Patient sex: M
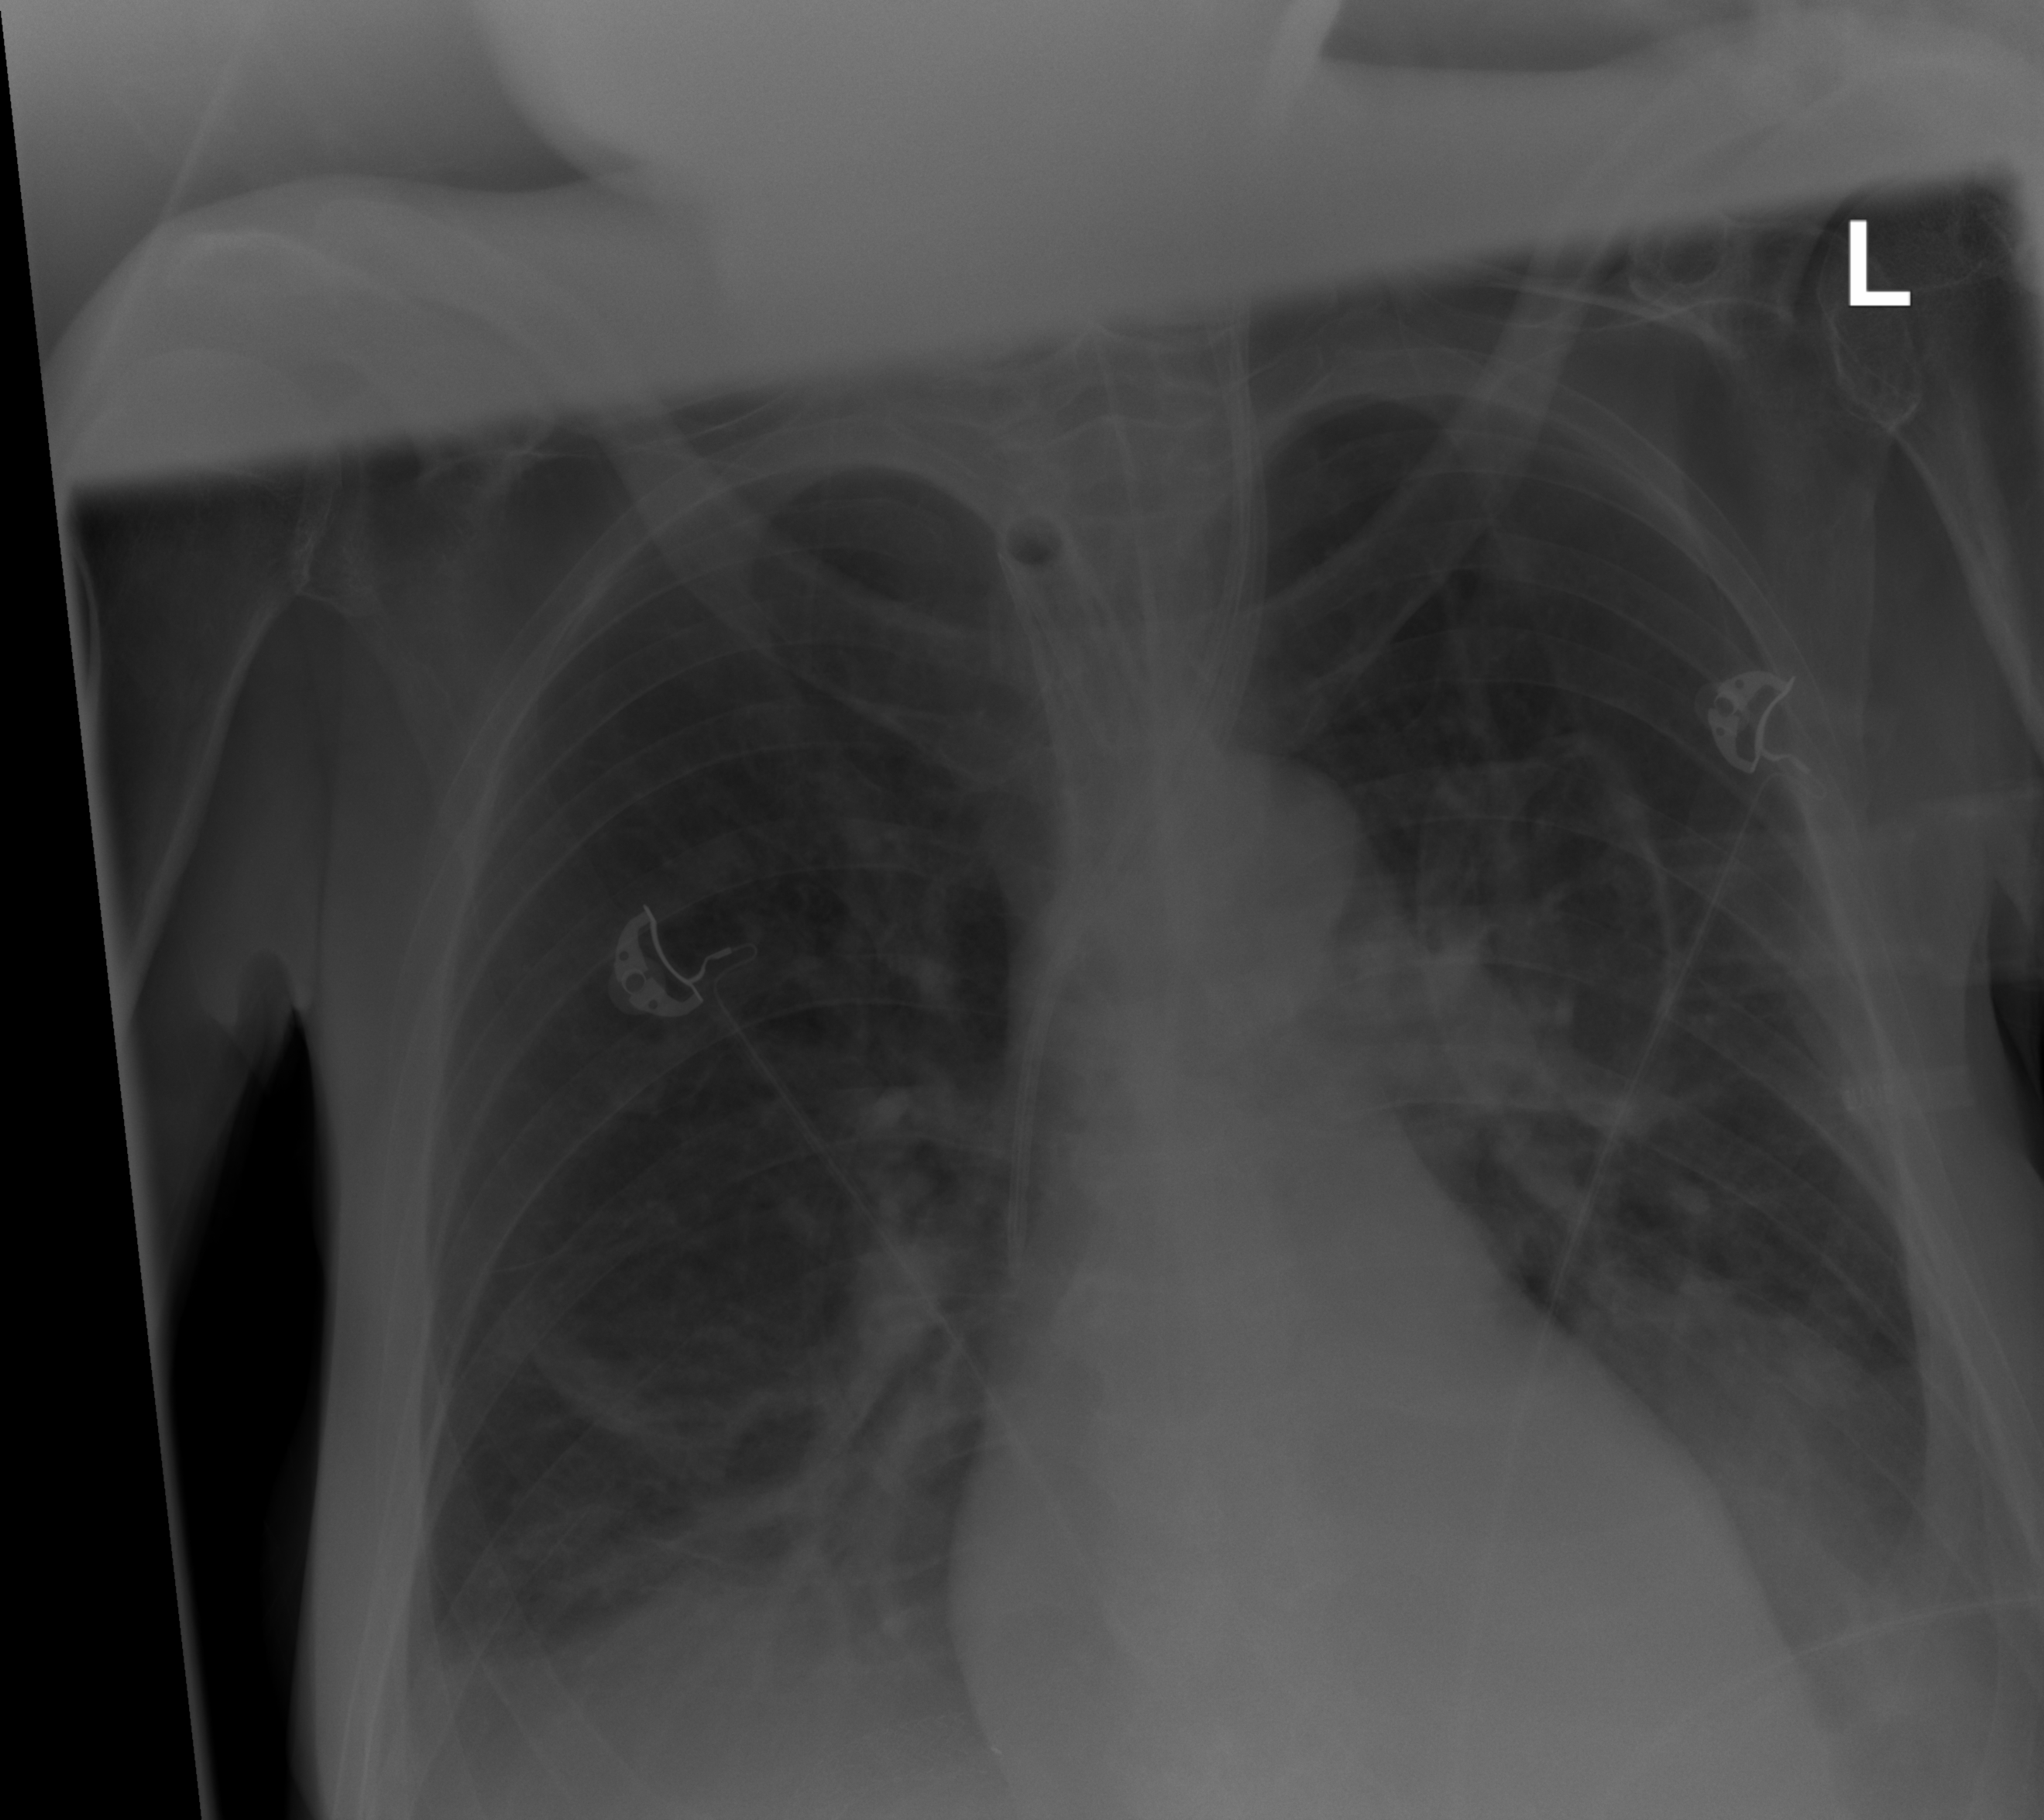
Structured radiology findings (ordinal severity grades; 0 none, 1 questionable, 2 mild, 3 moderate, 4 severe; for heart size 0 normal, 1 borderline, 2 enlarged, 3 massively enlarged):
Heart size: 0
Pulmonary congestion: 0
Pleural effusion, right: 3
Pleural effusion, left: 3
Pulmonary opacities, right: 0
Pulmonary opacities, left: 0
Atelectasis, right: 2
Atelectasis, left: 2